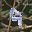
Label: 9